Question: All the msdn documents say I should have the following template options (see image below) when trying to create a new asp.net application but for some reason the only options I have are Empty, Web Forms, and Azure Mobile Service.
Does anyone know how I might go about restoring the missing options here as I need to create a new MVC application?

EDIT: Further clarification:
When following the steps carried out here ...
<URL>
... when I get to the above dialog I do not have any mention at all of both web API and MVC.
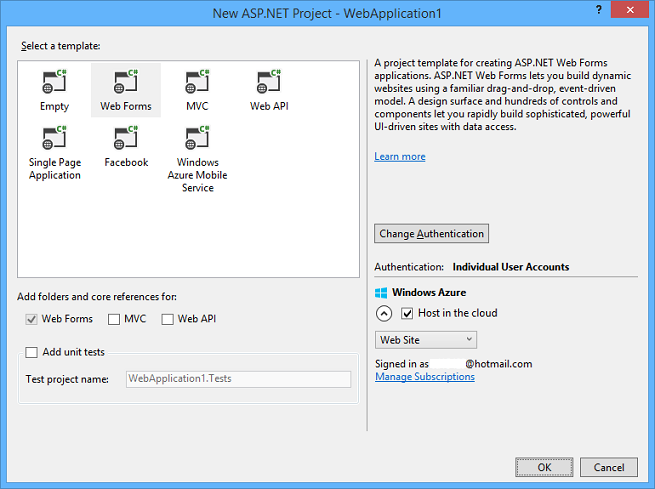
Answer: Finally cracked it ...
For some reason the web developer tools were not installed as part of my installation (likely due to the repair that happened last week).
So if anyone else gets this the fix is as follows:
Go to control panel > programs and features
Find "Visual Studio Ultimate 2013" entry.
Right click > change.
Click on "modify"
Tick the box labelled "Microsoft Web Developer Tools" and click to continue.
After running through the setup process everything should now be in place !
Wierd ... these options were in their correct place but apparently not after the repair !